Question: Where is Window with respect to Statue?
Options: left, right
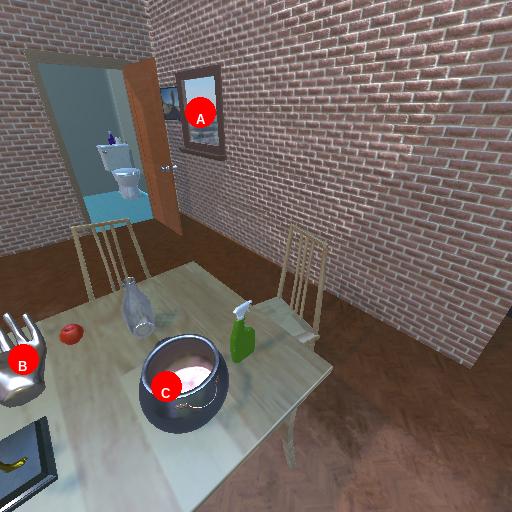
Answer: left